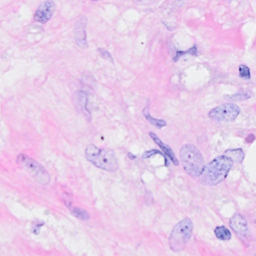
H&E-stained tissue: Breast